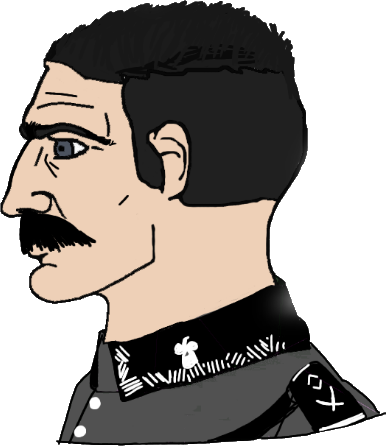
Label: 4_Yes_Chad